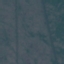
Land use / land cover: HerbaceousVegetation